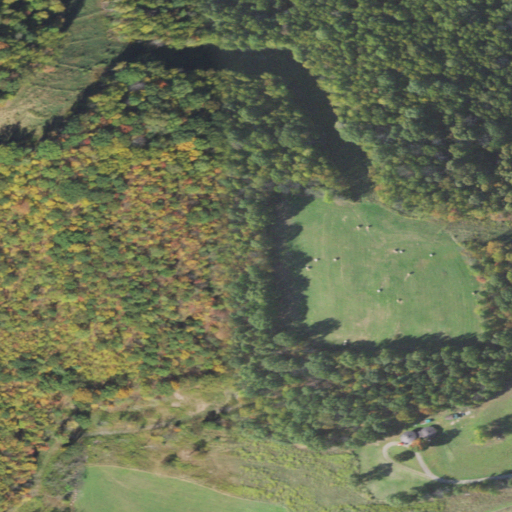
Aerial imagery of mountain in Pennsylvania named Yahmer Hill containing deciduous forest, pasture, mixed forest, grassland, and open development